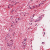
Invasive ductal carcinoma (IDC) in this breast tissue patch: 0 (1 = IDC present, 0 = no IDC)